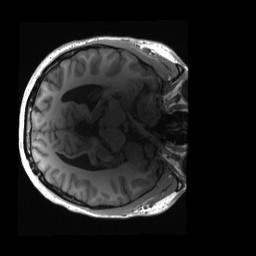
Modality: T1w
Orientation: axial
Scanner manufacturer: siemens
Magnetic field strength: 3 T
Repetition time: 2.3 s
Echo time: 0.00289 s